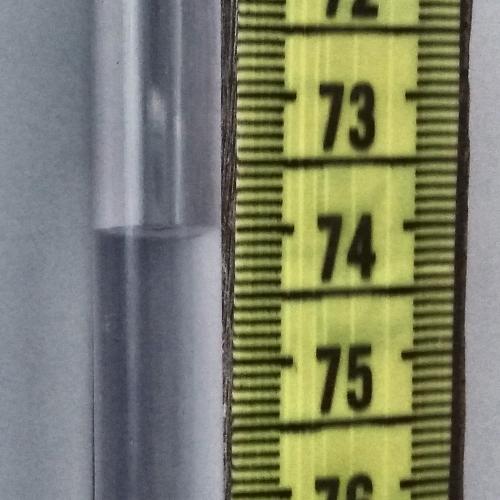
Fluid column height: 74.0 cm